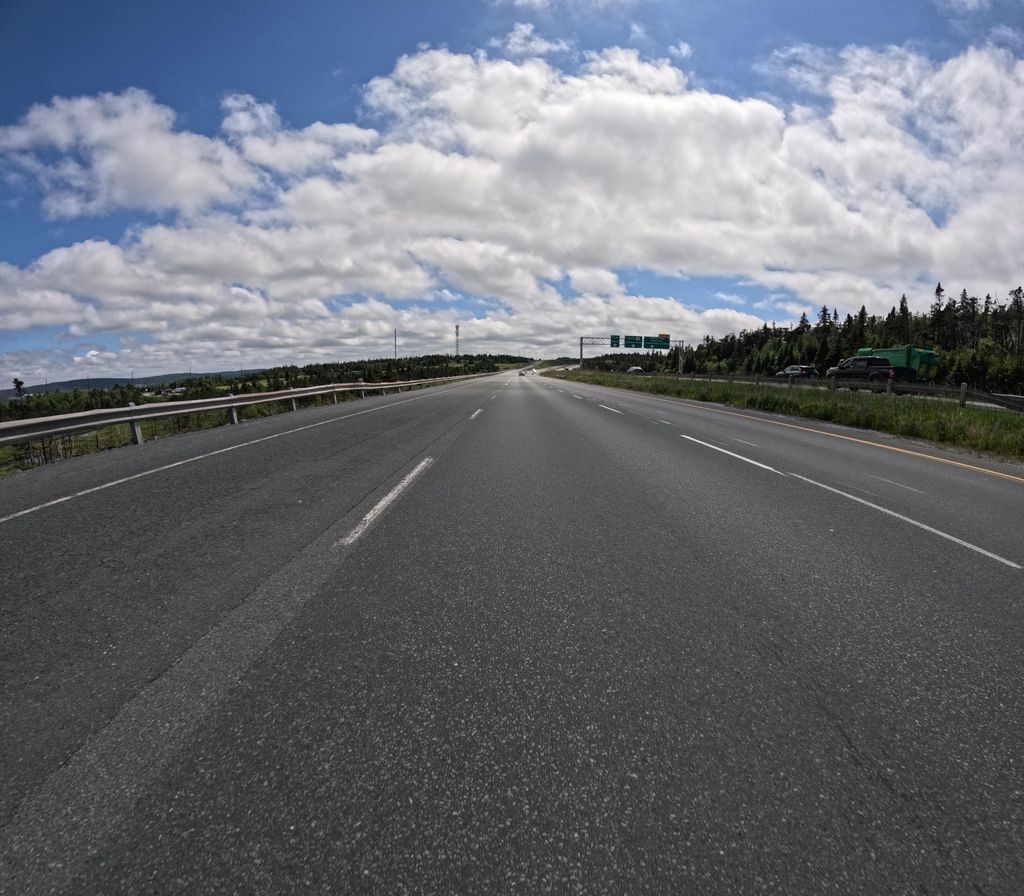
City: st_johns